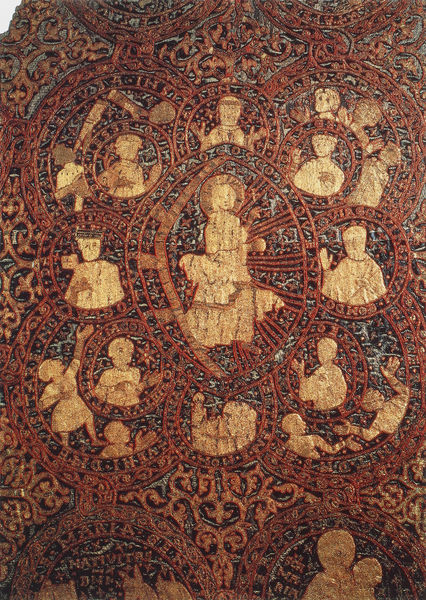
Titel: Mantel der heiligen Kunigunde
Institution: Bamberg, Domschatz
Schlagwörter: gemälde, grün, menschen, rot, muster, ornament, gold, decke, kind, kinder, engel, fußboden, baby, ornamente, wandmalerei, foto, heiligenschein, jesus, heilige, deckengemälde, teppisch, maria, jesus in der mandorla